Interaction volume radius: 5 \u00c5
Interaction volume height: 15 \u00c5
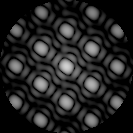
Disorder parameter: 0.006607